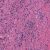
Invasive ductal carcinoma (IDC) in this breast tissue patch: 0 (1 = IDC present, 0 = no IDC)